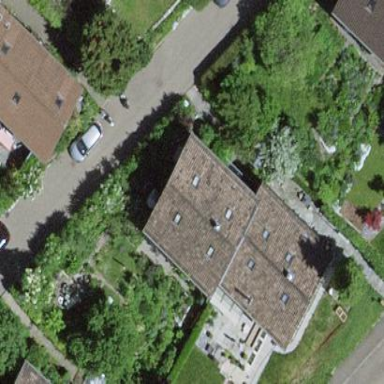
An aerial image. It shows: Semi-detached house.